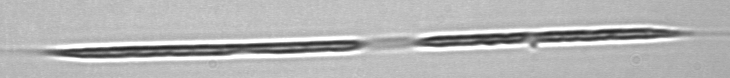
Label: Rhizosolenia